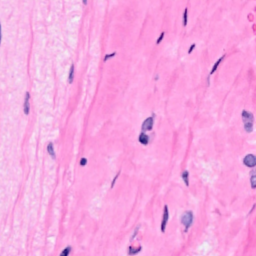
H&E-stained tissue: Breast